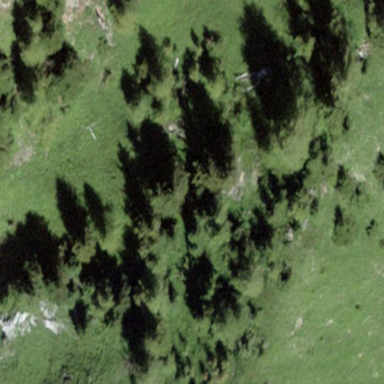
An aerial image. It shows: Forest area.